Question: Good Morning Everyone,
I have a small issue regarding a dataframe :
I have 165 differents countries, sometimes with more than 30 occurencies. What I would like to do is take only 30 occurencies for each country, and then apply the mean function on the related variables.
Do you have any idea how I can achieve this?
Here is the dataframe :

Thanks for your answer,
Remi
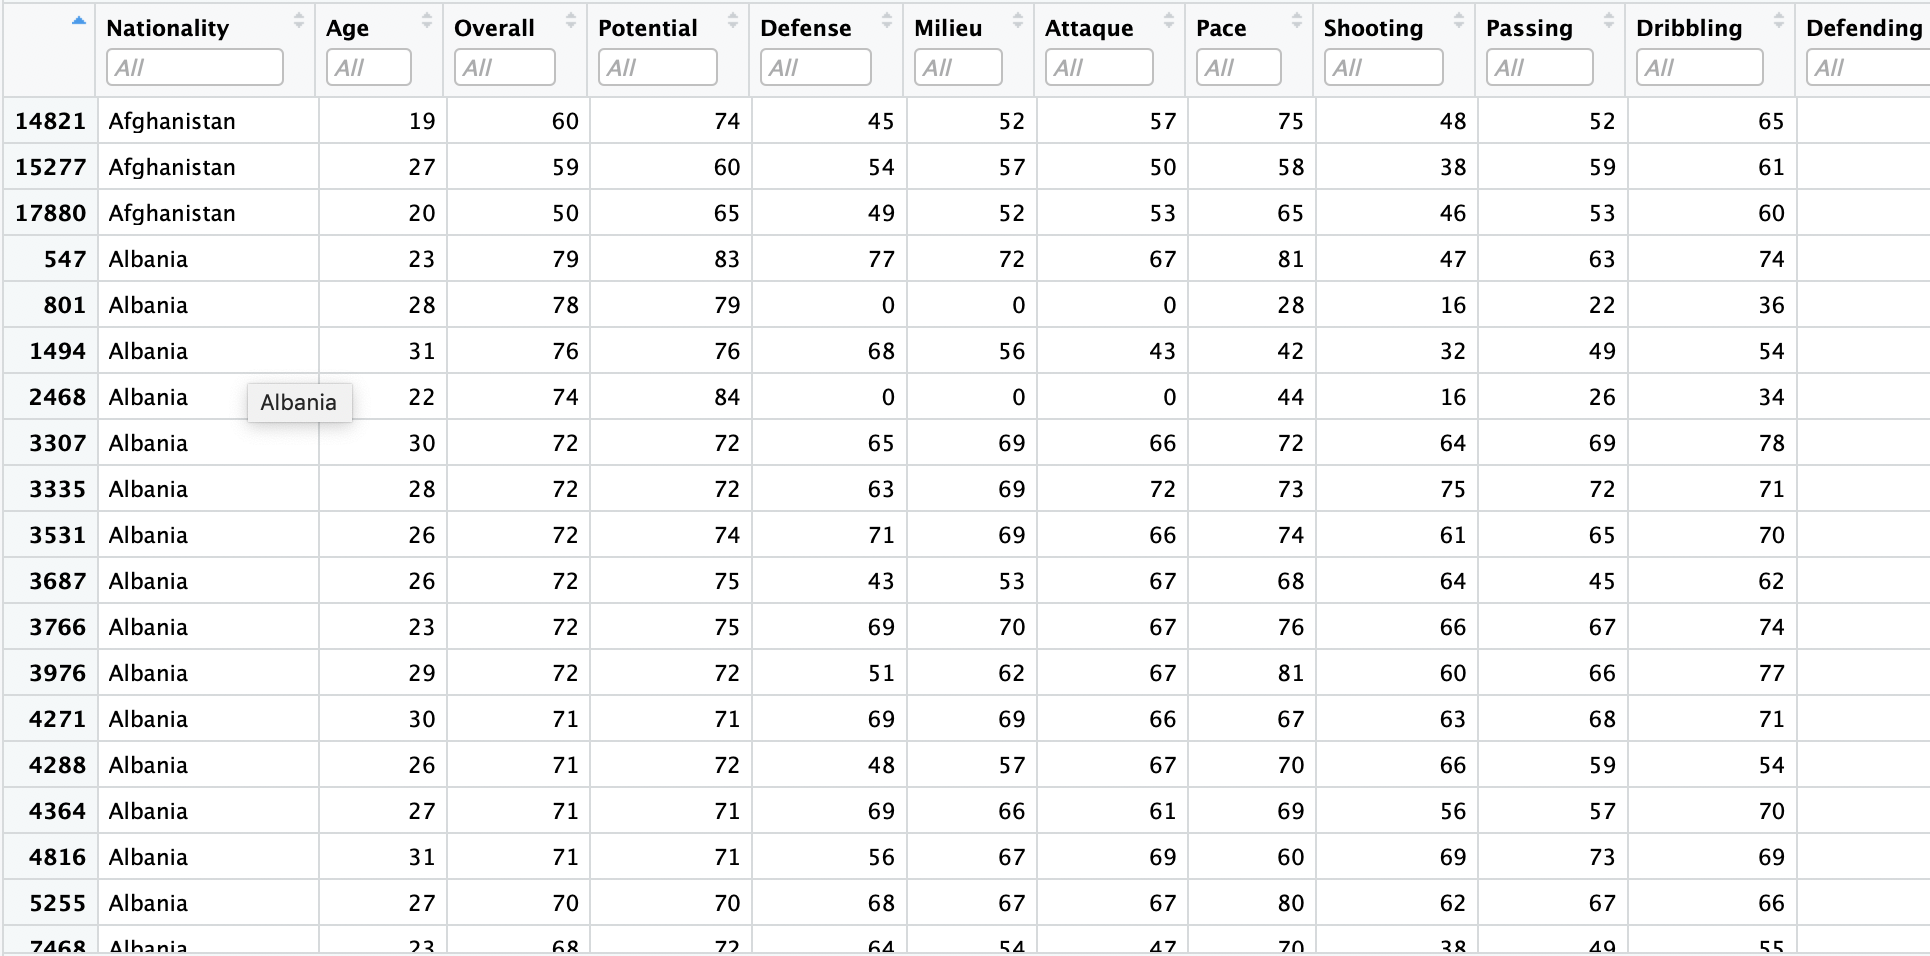
Answer: Assuming you want to take out 30 for each group, we can do the following. Unfortunately, dplyr's 'sample_n' cannot handle when the input data frame has less rows than you want to sample (unless you want to sample with replacement).
Where 'df' is your data.frame:
'''
library(dplyr)
df %>% group_by(Nationality) %>%
sample_n(30, replace=TRUE) %>%
distinct() %>% # to remove repeated rows where nationalities have less than 30 rows
summarise_at(vars(Age, Overall, Passing), funs(mean))
'''
'''
df %>% split(.$Nationality) %>%
lapply(function(x) {
if (nrow(x) < 30)
return(x)
x %>% sample_n(30, replace=FALSE)
}) %>%
do.call(what=bind_rows) %>%
group_by(Nationality) %>%
summarise_at(vars(Age, Overall, Passing), funs(mean))
'''
Naturally without guarantee as you did not supply a working example.